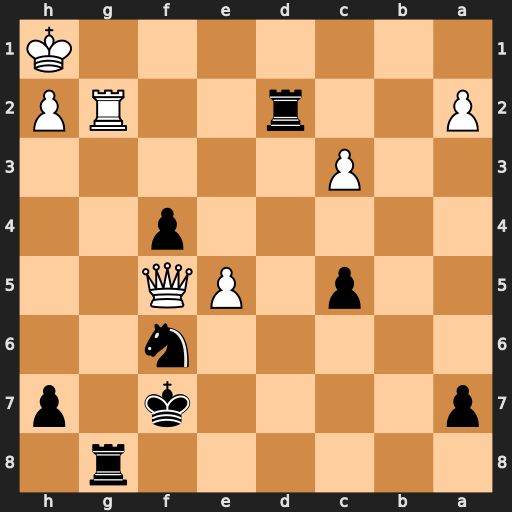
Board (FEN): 6r1/p4k1p/5n2/2p1PQ2/5p2/2P5/P2r2RP/7K
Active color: b
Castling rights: -
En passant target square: -
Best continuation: Rd1+ Rg1 Rdxg1#